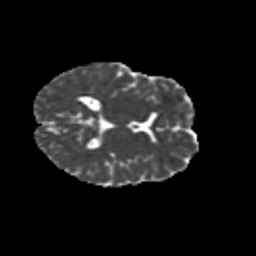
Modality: MD
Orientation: axial
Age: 9
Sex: female
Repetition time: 9.4 s
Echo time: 0.089 s